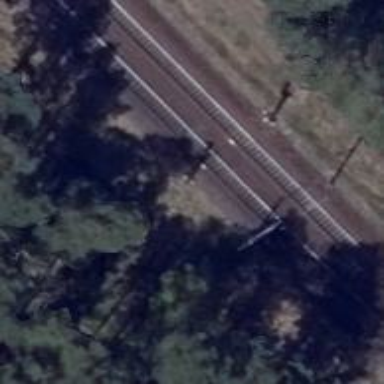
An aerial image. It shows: Railway signal.